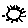
Label: sun